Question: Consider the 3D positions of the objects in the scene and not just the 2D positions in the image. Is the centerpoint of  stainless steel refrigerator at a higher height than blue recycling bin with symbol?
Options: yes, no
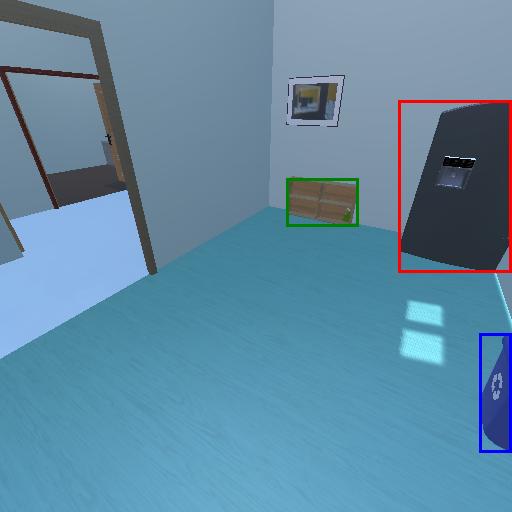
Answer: yes